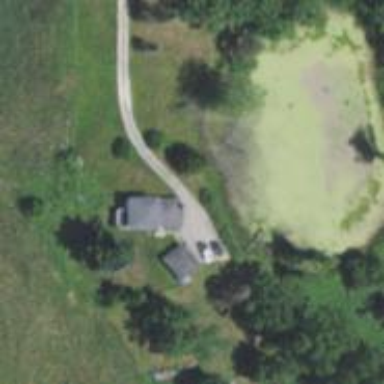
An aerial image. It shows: Driveway.